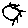
Label: sun